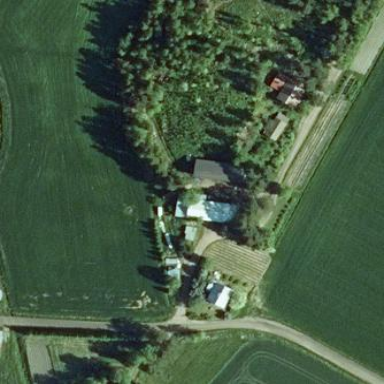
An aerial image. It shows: Farm with farmyard.